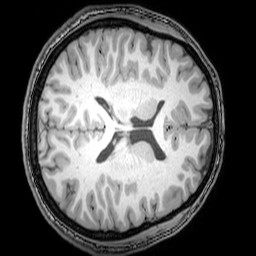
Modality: T1w
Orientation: axial
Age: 20
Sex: male
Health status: healthy
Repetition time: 0.081 s
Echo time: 0.037 s